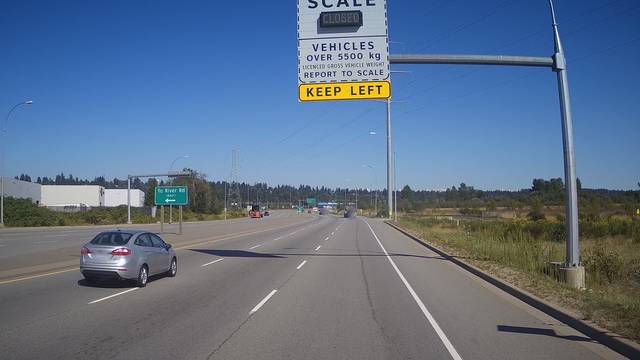
Region: Canada
Coordinates: 49.148, -122.95